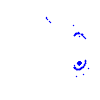
Particle: proton